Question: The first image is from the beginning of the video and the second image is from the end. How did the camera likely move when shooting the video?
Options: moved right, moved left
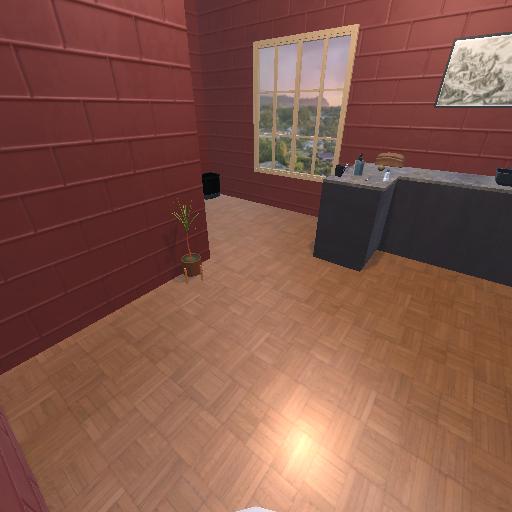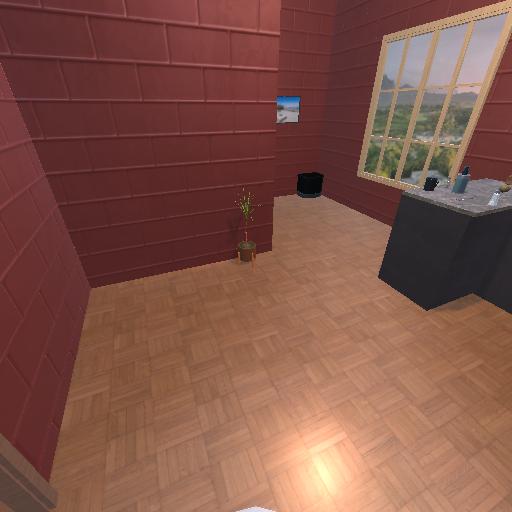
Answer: moved right